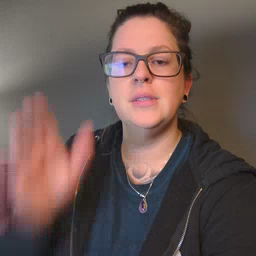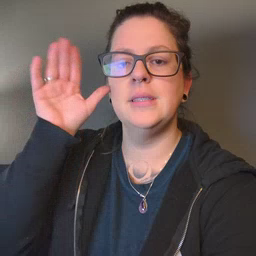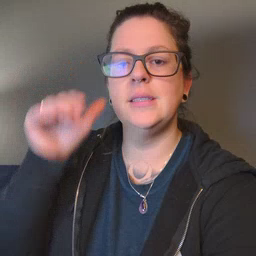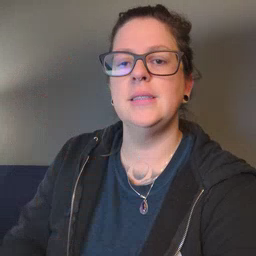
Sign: donkey